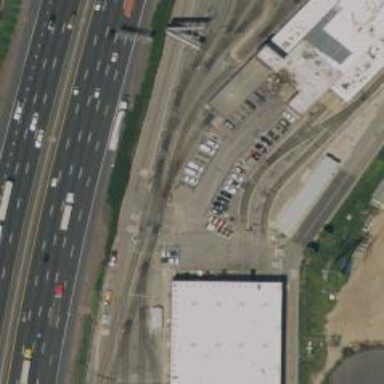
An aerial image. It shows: Light rail service yard with electrified contact lines.